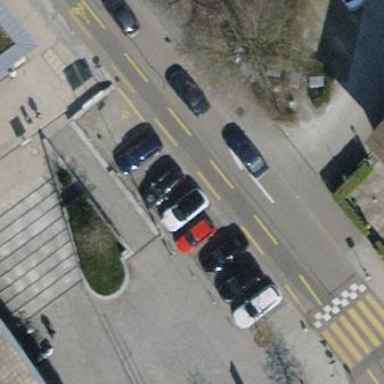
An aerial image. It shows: Parking area with surface.